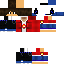
A male human skin with medium skin, wearing brown long hair dressed in a red hoodie and black pants, featuring a closed mouth.